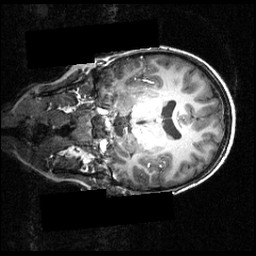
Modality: T1w
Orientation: coronal
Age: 12
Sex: male
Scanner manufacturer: siemens
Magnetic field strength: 3.951 T
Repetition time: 1.5 s
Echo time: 0.00335 s